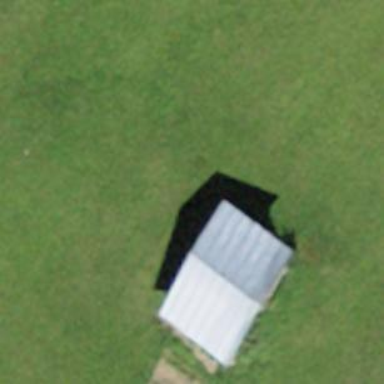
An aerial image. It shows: Shed building.